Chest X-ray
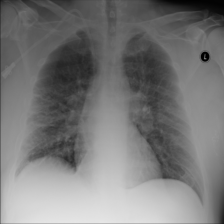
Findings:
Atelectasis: negative
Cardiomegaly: negative
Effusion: negative
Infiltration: negative
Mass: negative
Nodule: negative
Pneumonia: negative
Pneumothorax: negative
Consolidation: negative
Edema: negative
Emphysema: negative
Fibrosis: negative
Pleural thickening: negative
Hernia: negative